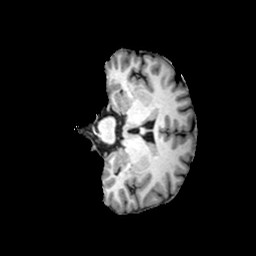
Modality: T1w
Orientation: coronal
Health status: ill
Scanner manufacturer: siemens
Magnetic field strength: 3 T
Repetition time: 2 s
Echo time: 0.00303 s